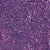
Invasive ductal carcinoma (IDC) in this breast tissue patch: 0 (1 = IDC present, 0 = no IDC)